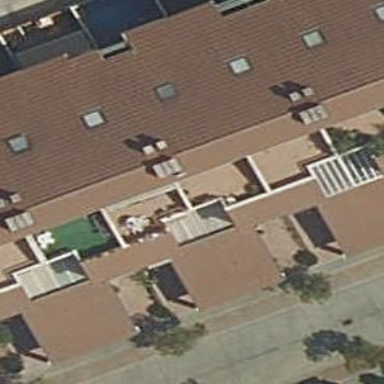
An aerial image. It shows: Residential building.